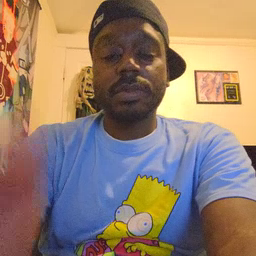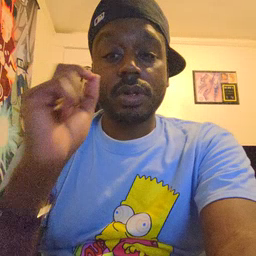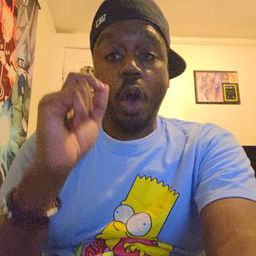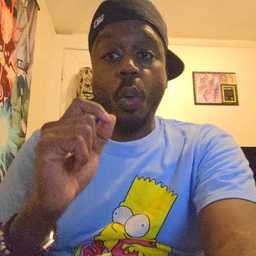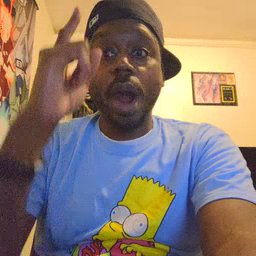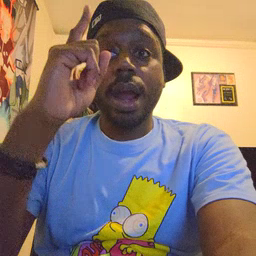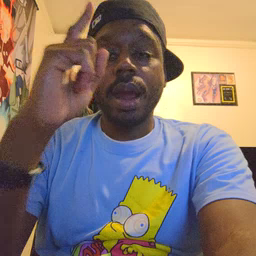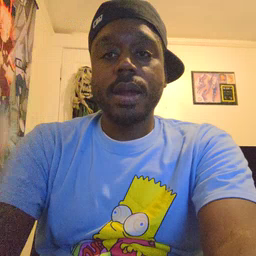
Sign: awake